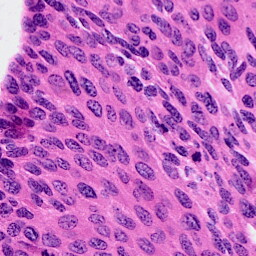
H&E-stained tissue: Cervix